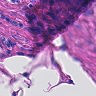
Metastatic tissue present: yes